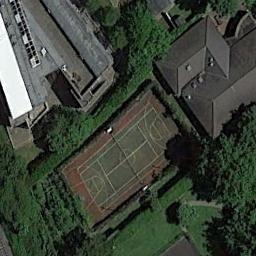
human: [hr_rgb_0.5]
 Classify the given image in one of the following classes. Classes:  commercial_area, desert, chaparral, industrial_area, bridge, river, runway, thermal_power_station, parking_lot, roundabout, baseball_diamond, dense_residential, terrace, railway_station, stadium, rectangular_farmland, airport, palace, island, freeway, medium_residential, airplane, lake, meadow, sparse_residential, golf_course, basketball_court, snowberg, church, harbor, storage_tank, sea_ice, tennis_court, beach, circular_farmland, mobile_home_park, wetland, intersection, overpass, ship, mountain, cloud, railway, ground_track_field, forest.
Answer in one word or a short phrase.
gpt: basketball_court